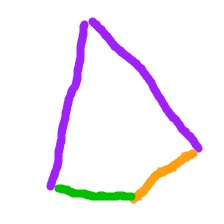
Shape: kite